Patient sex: M
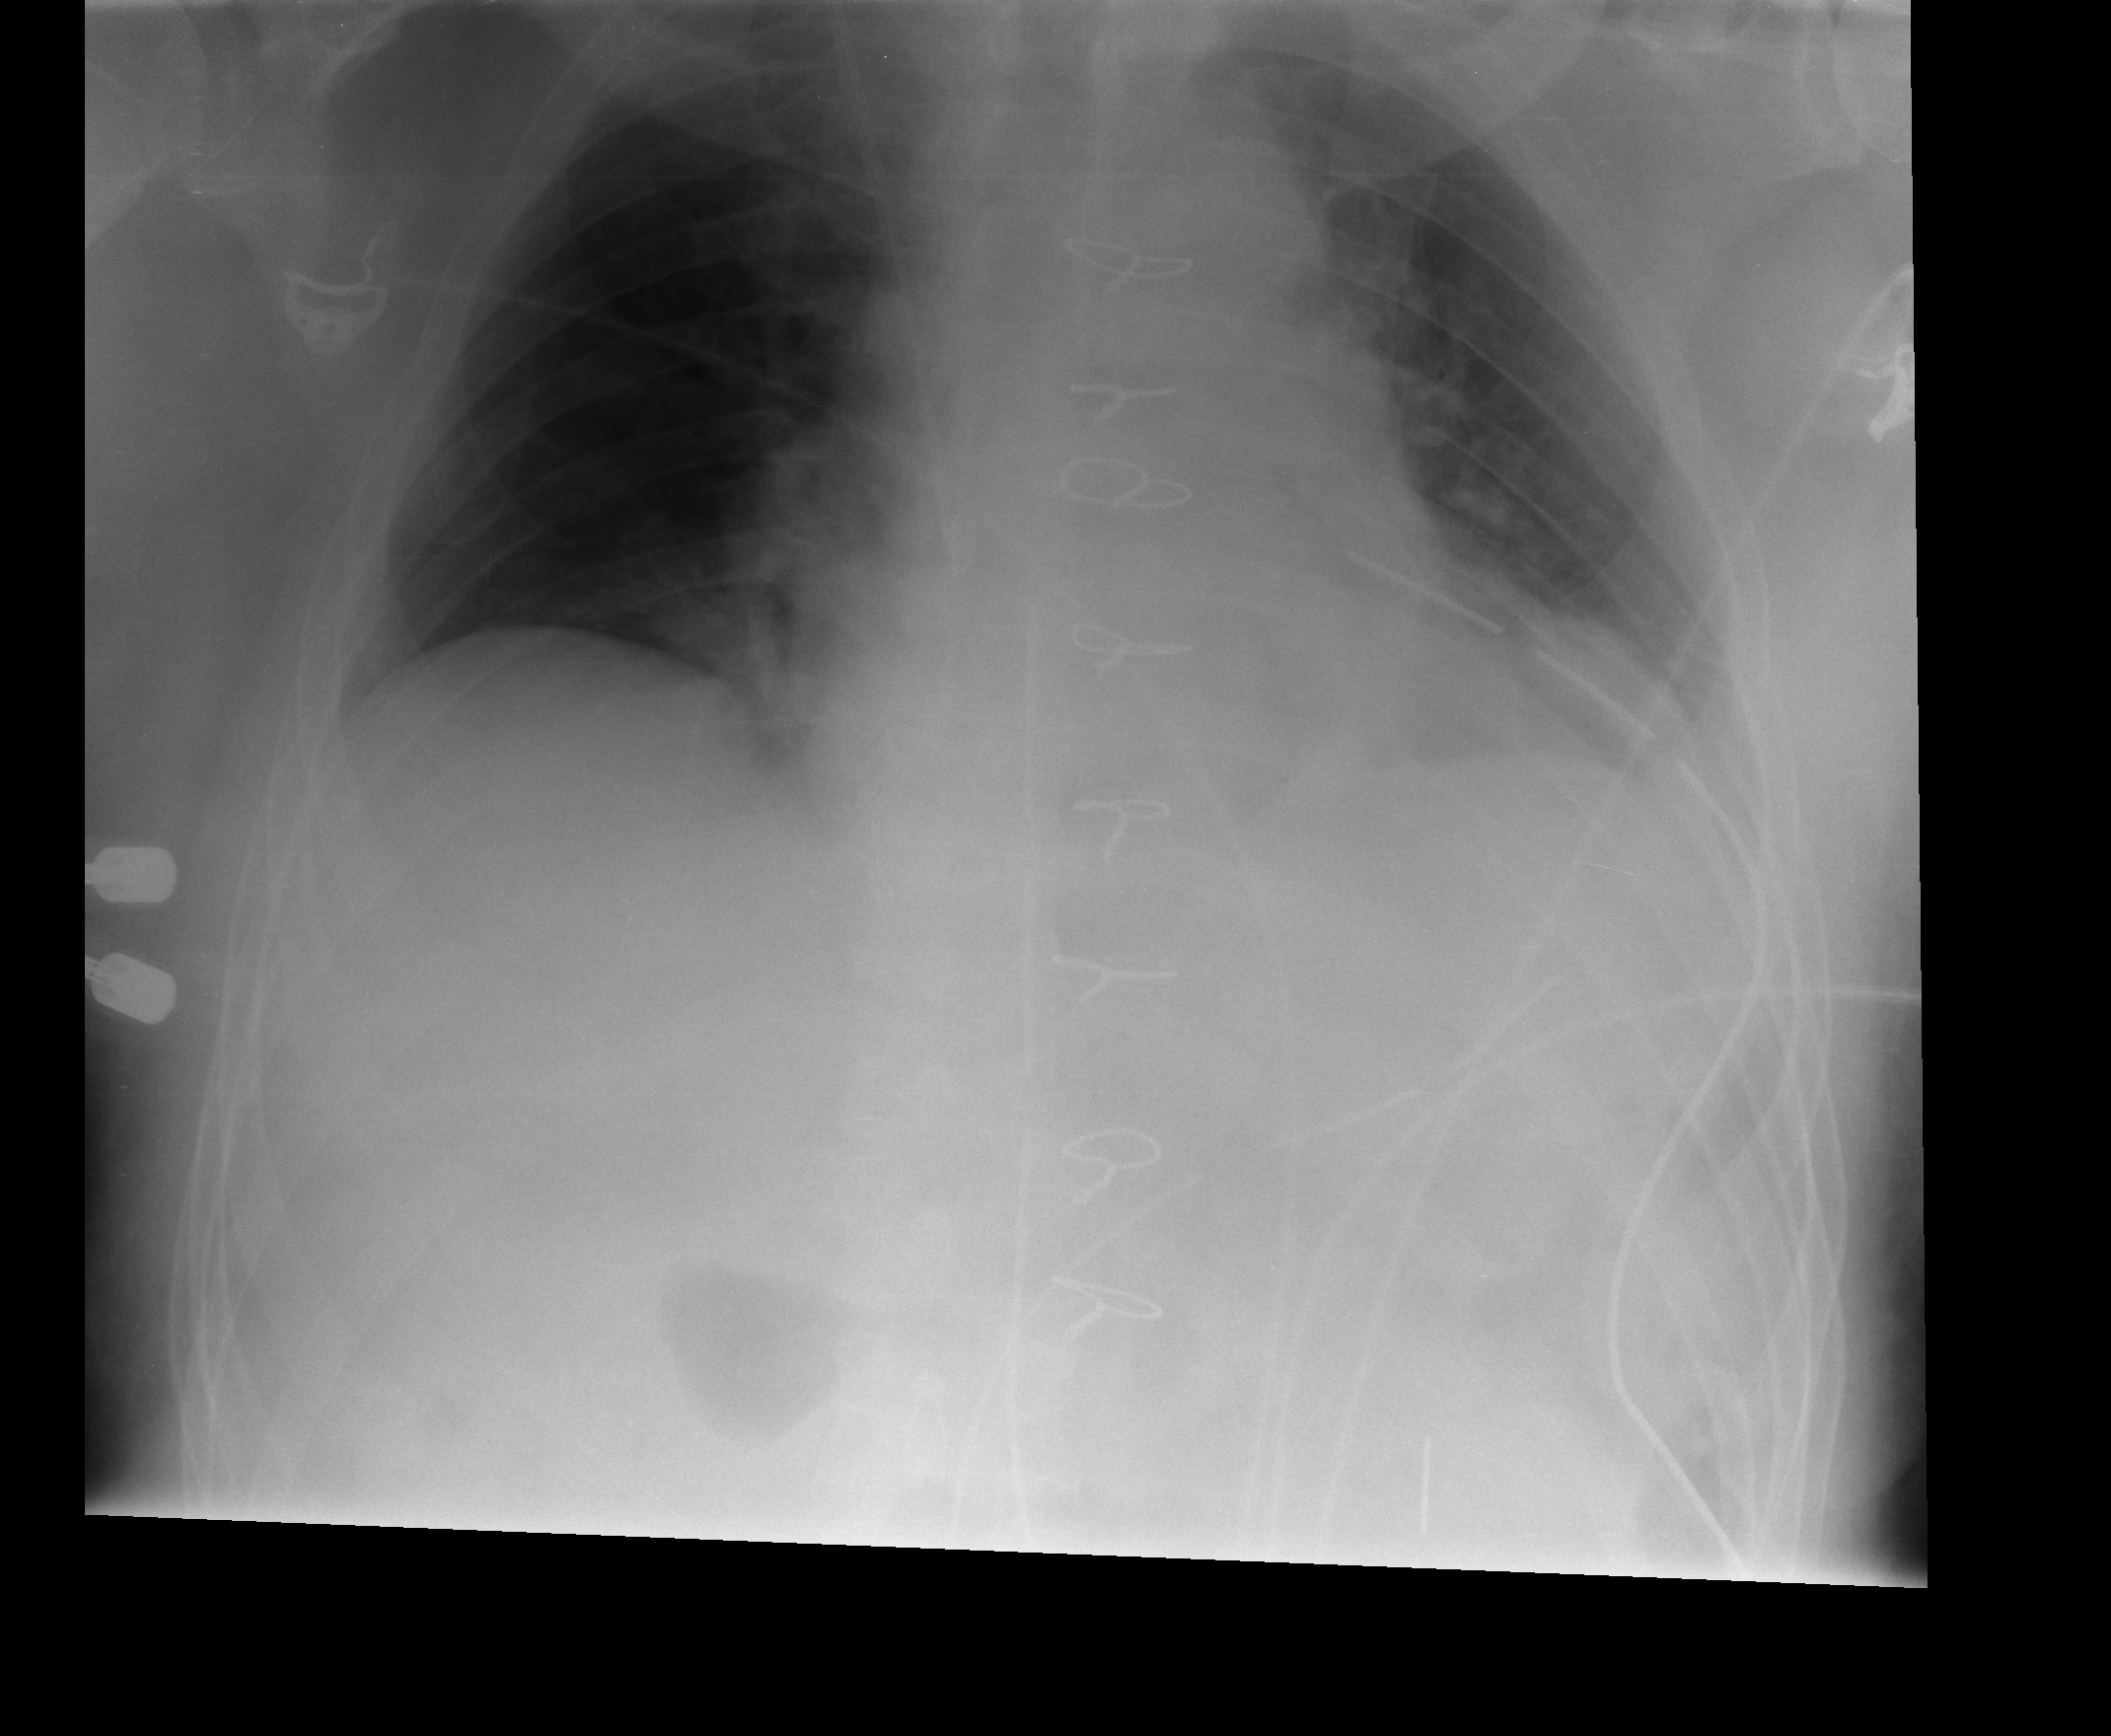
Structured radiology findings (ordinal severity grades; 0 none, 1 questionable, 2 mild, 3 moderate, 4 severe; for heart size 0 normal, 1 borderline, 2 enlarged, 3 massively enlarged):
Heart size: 1
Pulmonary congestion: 2
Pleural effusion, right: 0
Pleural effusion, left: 1
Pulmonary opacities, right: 0
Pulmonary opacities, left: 0
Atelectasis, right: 0
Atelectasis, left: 2